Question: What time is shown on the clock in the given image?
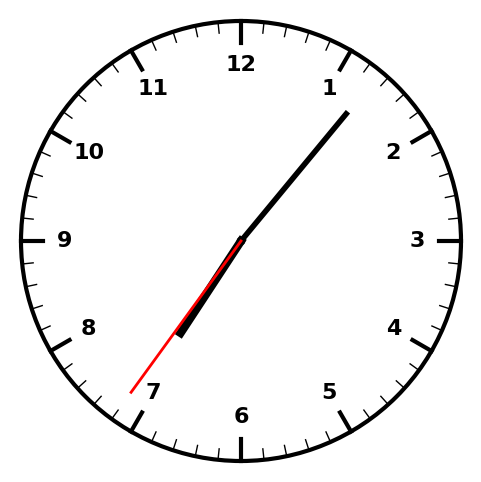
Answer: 07:06:36